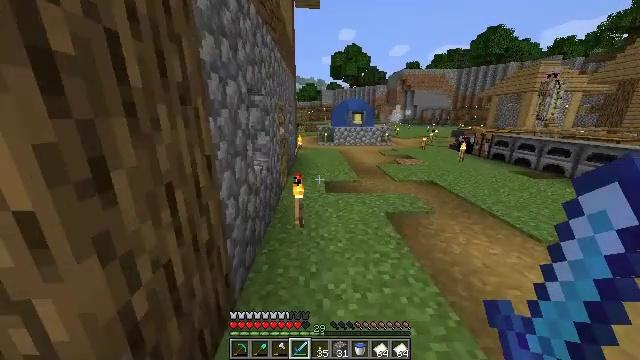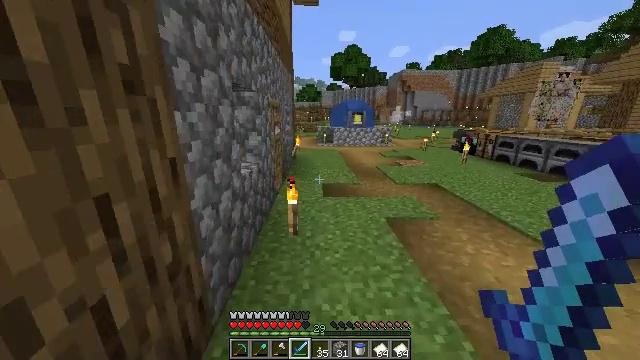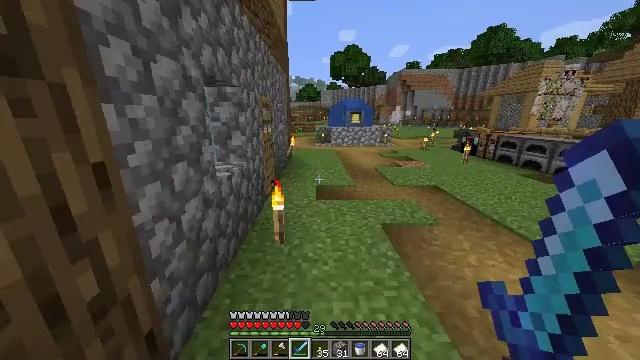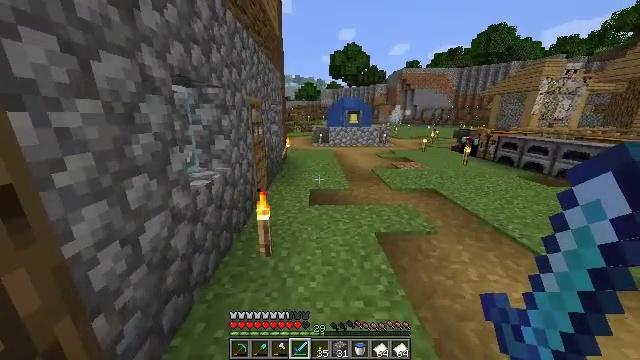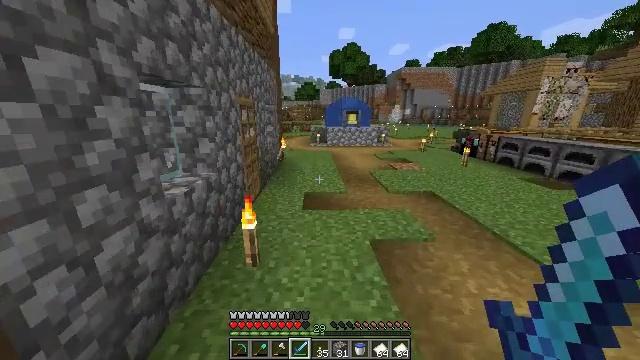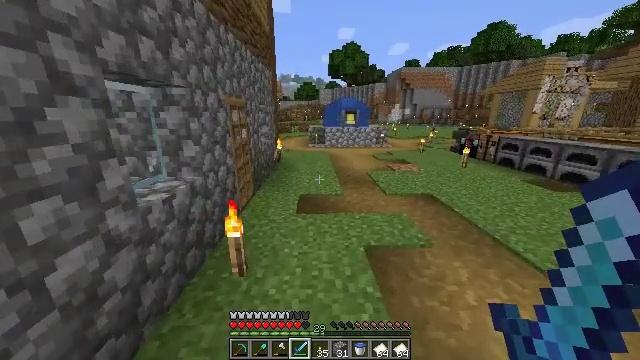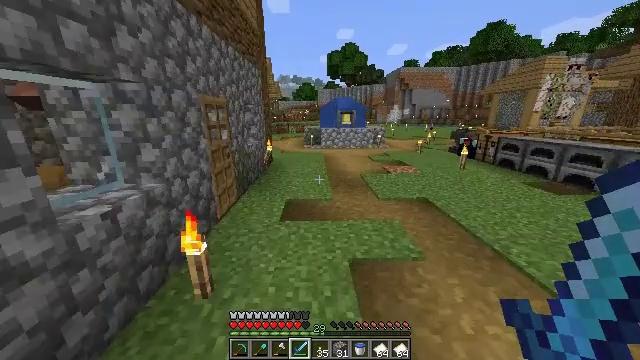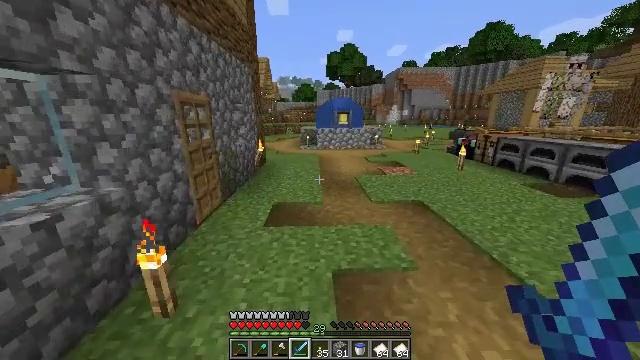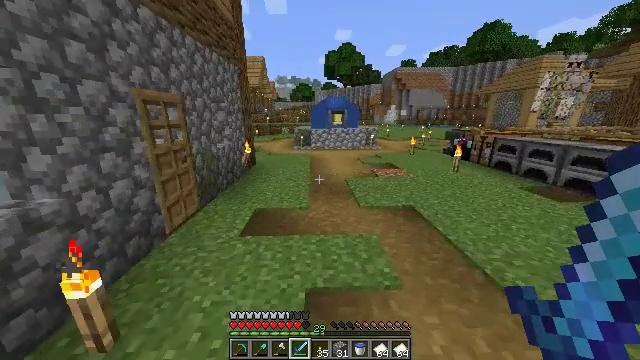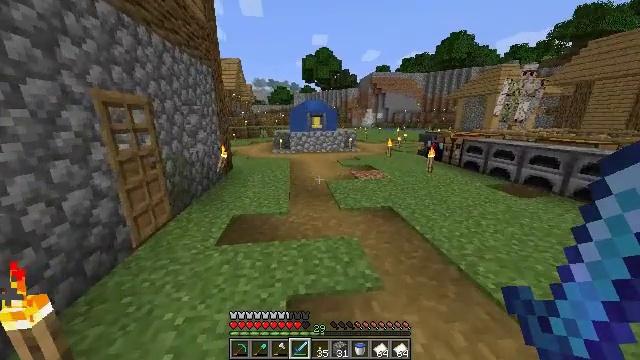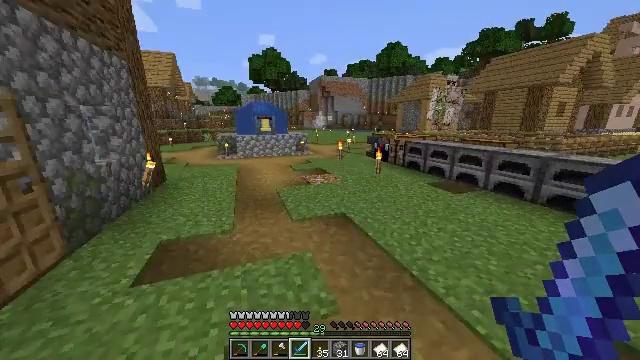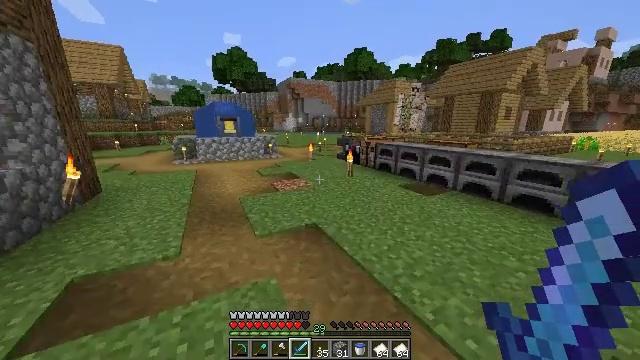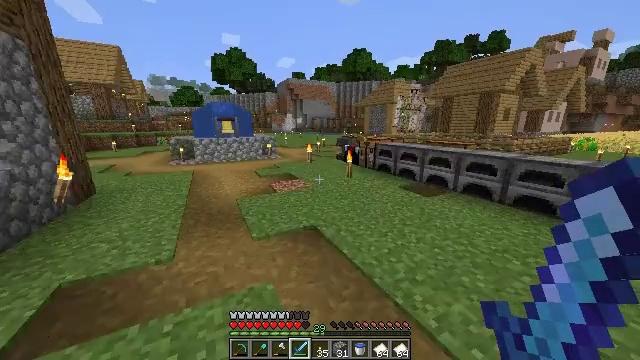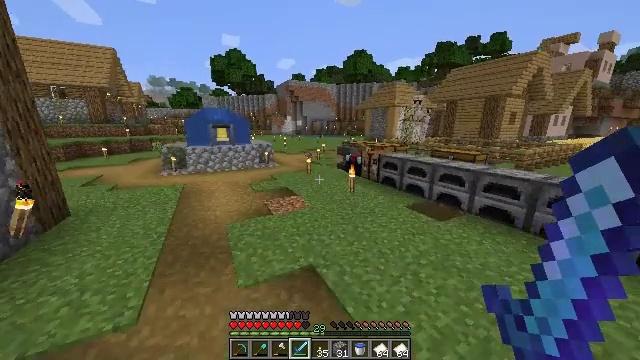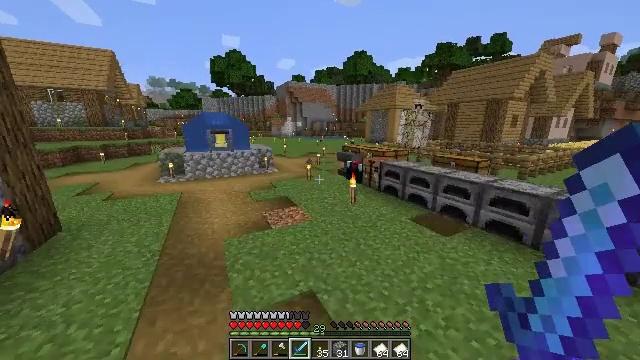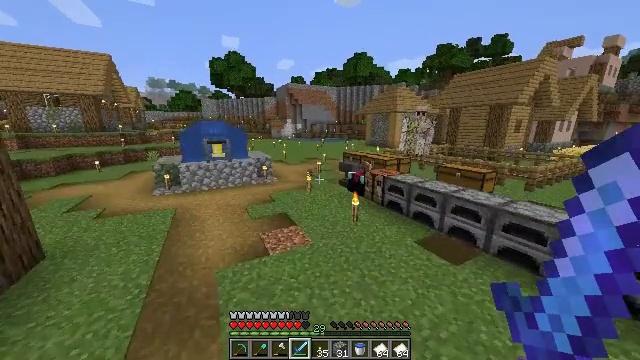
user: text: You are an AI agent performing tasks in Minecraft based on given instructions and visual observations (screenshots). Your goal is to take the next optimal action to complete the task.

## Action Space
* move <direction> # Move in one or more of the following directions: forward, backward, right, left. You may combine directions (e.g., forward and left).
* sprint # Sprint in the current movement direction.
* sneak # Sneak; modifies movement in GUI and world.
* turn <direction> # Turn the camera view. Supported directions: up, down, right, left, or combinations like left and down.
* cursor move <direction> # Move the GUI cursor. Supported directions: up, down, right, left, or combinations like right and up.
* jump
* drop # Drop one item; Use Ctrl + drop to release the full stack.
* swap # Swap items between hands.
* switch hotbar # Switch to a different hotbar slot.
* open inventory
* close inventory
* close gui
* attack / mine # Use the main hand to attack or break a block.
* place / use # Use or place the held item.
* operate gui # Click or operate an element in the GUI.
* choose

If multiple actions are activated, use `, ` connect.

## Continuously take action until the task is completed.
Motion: motion action
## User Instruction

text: Craft a chest.
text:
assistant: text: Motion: move forward and move right, sprint
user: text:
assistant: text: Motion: move forward and move right, sprint
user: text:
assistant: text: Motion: move forward and move right, sprint
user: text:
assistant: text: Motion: move forward and move right, sprint
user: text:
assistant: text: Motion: move forward and move right, sprint
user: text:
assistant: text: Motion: move forward and move right, sprint
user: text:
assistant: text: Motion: move forward and move right, sprint
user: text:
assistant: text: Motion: move forward and move right, sprint
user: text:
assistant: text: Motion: move forward, sprint, turn right
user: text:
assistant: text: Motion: move forward, sprint, turn right
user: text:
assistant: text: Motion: move forward, sprint, turn right
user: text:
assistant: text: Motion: move forward, sprint
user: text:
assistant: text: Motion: move forward, sprint, jump
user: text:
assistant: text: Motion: move forward, sprint, jump
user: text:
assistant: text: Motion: move forward, sprint, jump
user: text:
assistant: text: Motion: move forward, sprint, jump
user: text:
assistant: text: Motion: move forward, sprint, jump
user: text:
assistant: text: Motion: move forward, sprint, jump
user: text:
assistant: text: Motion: move forward, sprint, jump
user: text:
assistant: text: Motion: move forward, sprint, jump
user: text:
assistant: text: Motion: move forward, sprint, jump
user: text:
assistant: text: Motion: move forward, sprint
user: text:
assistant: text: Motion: move forward, sprint
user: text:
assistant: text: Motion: move forward, sprint
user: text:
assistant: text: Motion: move forward, sprint, turn right
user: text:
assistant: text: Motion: move forward, sprint, turn right and down
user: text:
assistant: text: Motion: move forward, sprint, turn right and down
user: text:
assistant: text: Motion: move forward, sprint, turn right
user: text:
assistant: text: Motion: move forward, turn right and down
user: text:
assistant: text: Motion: move forward, turn right and down